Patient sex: M
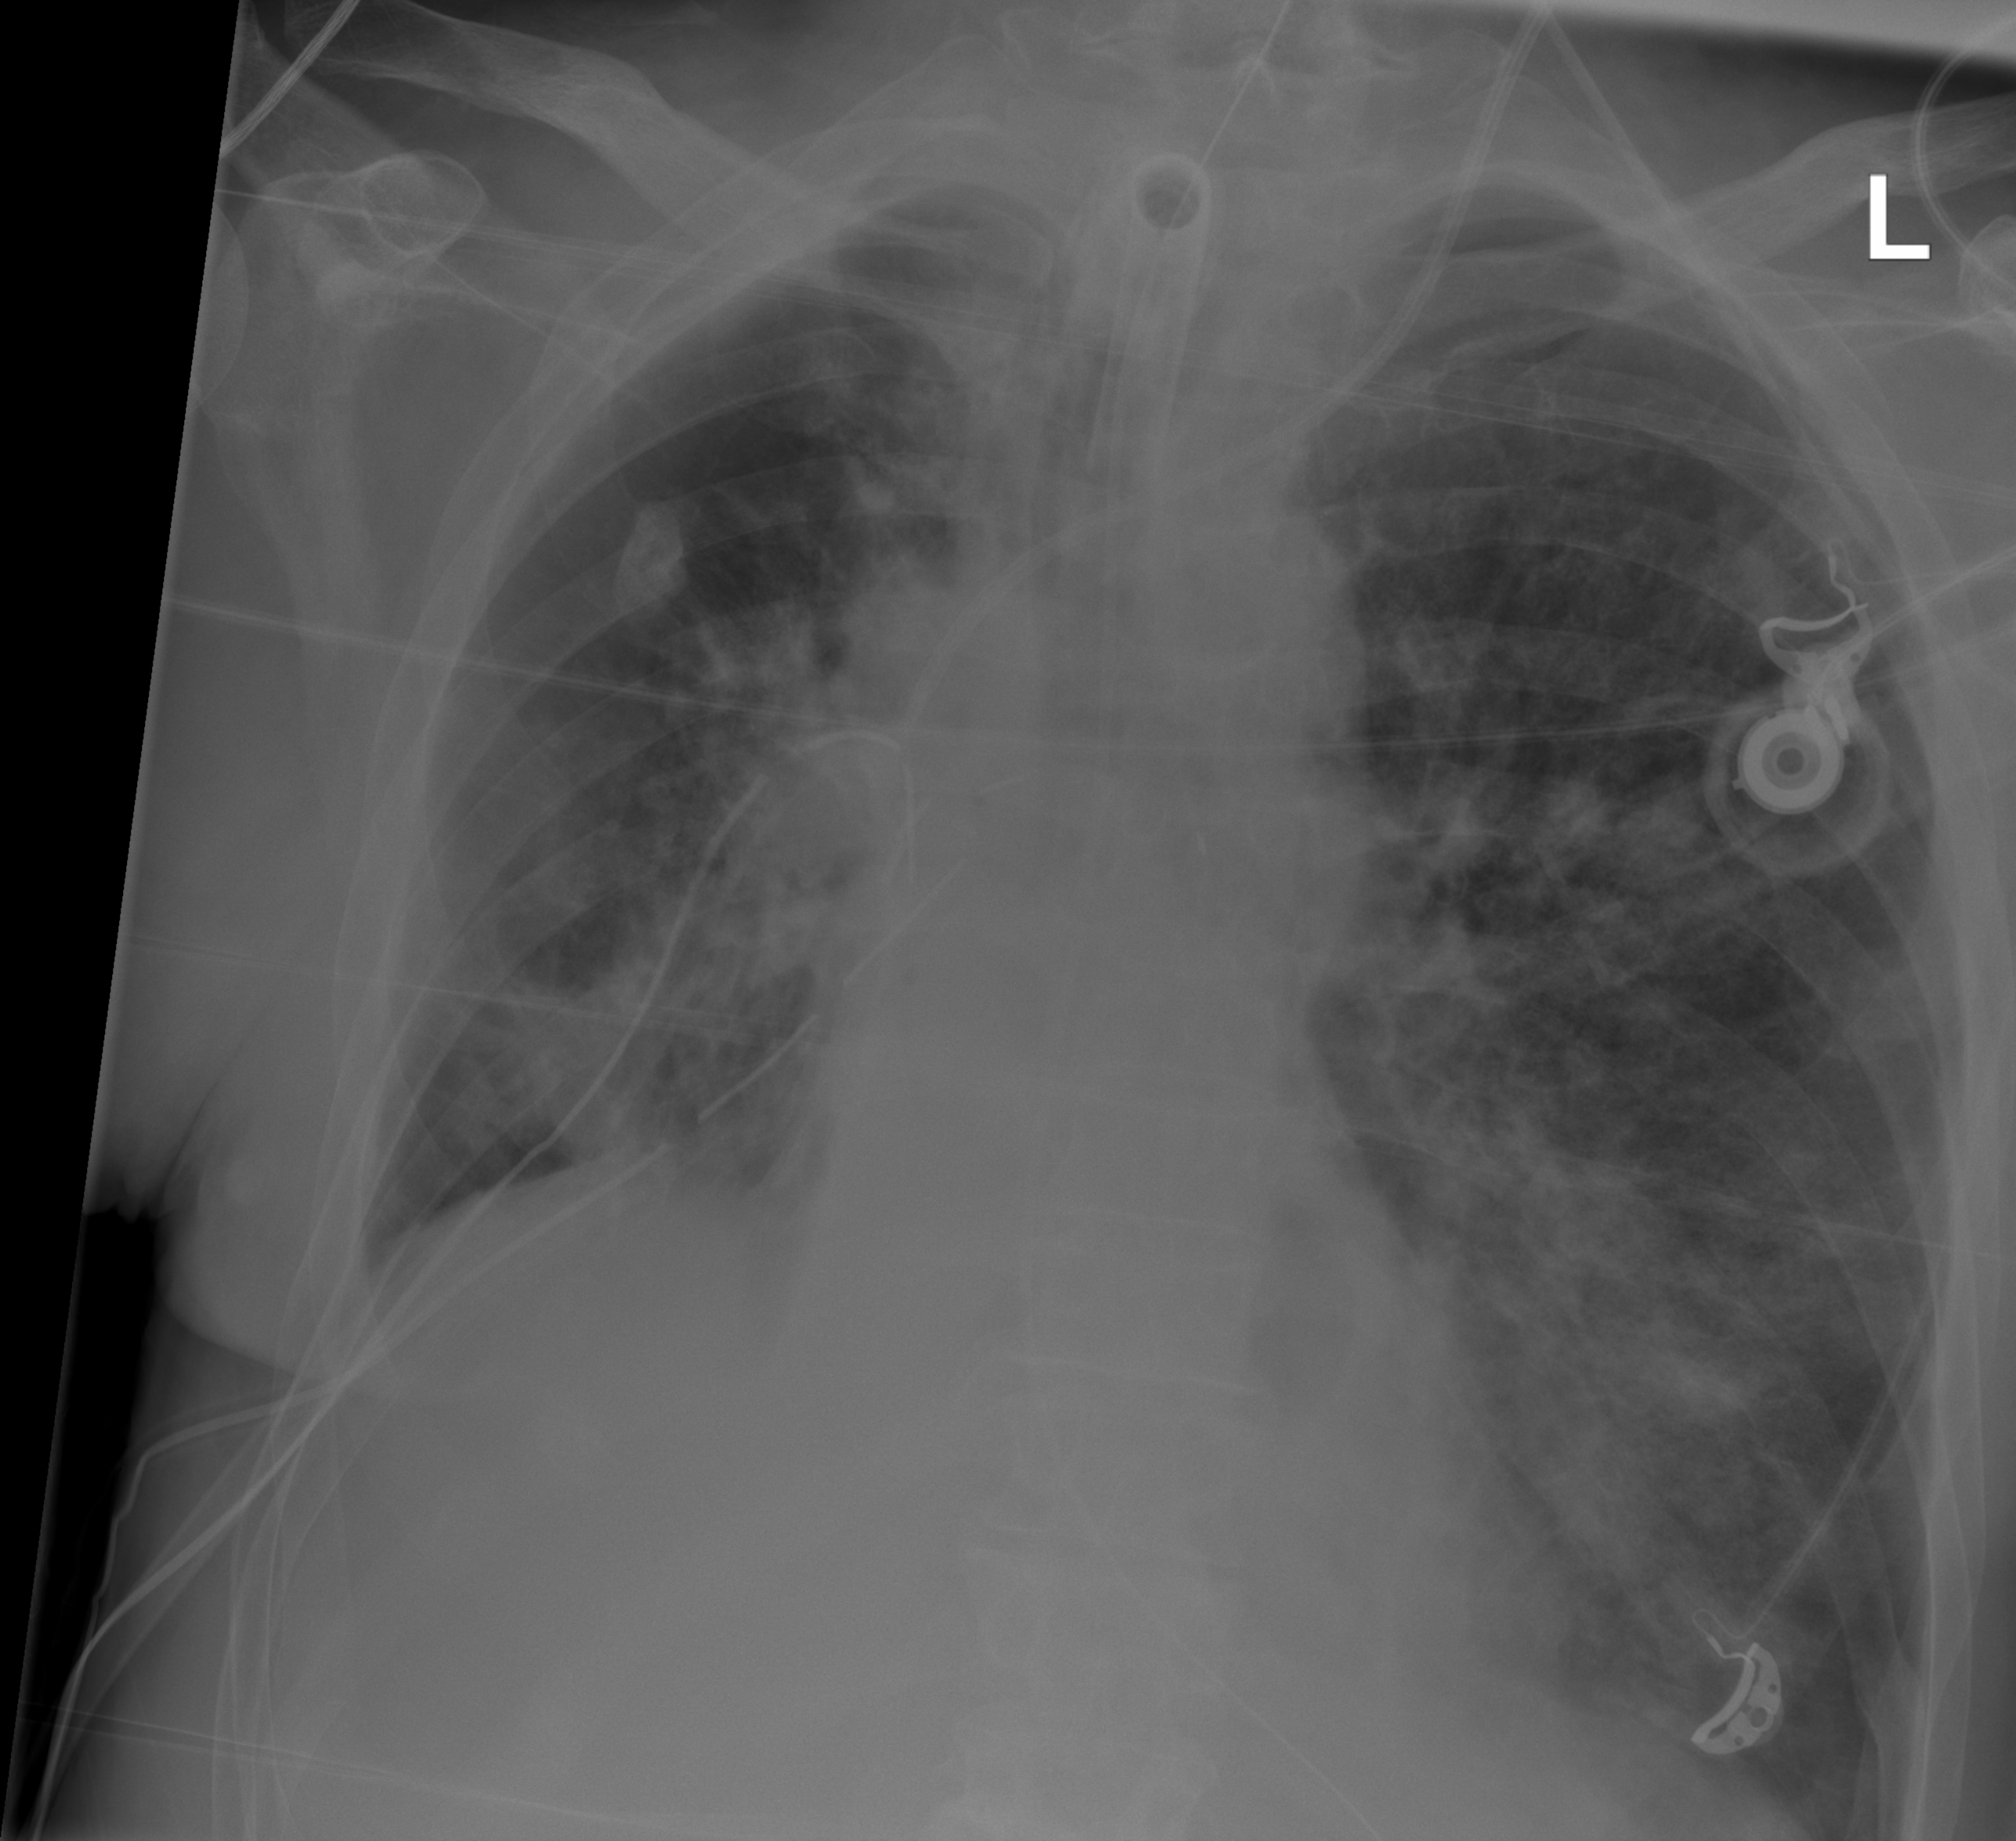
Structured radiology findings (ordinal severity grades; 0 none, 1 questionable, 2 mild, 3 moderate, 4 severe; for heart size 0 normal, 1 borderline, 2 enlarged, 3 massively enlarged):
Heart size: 1
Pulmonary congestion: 2
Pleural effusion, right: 2
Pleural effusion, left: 0
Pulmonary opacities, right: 3
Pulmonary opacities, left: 2
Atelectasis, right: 2
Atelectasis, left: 2